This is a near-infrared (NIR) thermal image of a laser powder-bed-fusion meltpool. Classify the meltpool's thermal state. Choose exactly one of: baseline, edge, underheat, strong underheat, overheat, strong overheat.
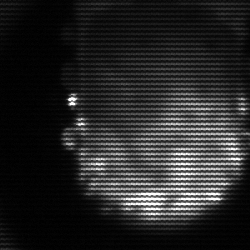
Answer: baseline